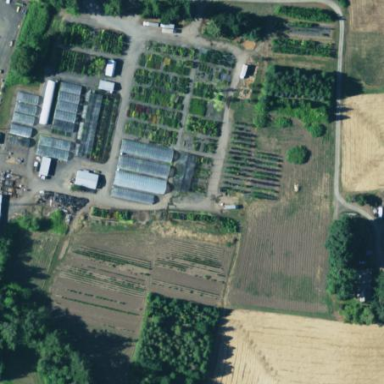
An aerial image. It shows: Plant nursery area.